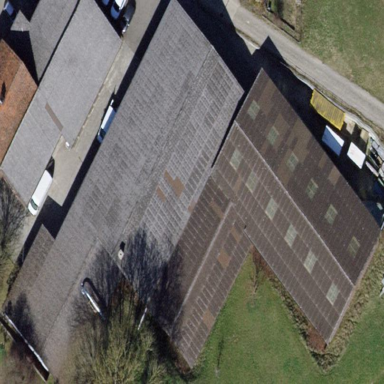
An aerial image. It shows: Industrial building.